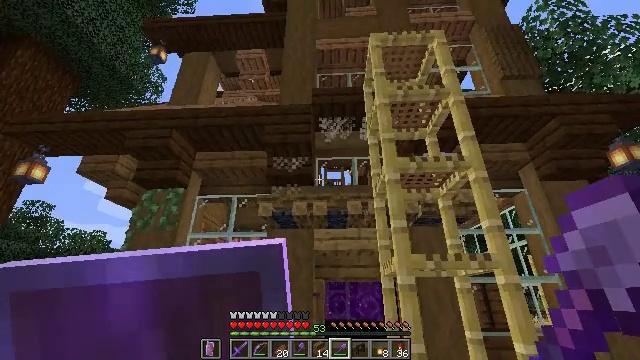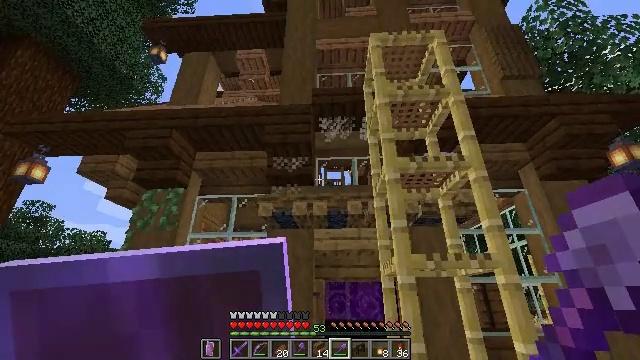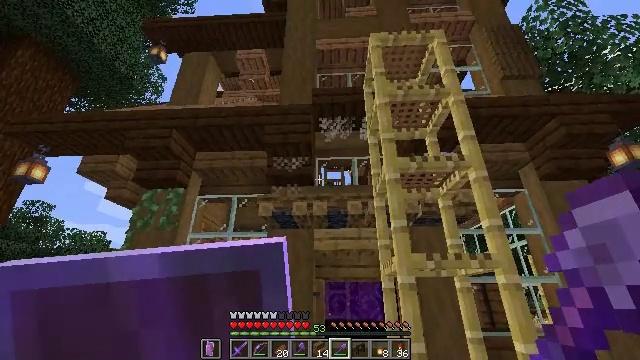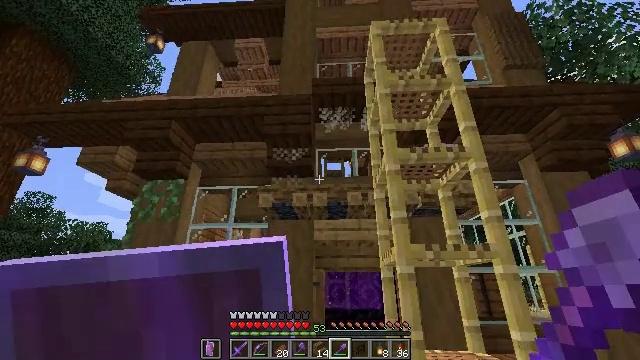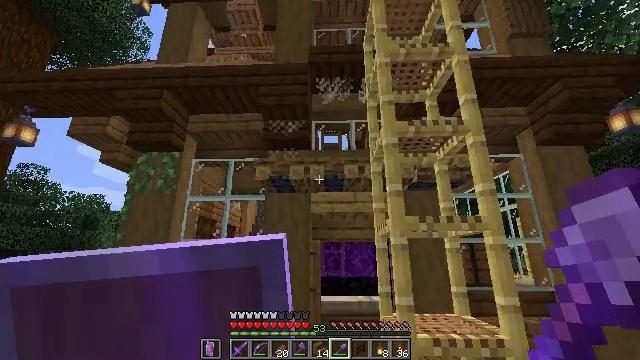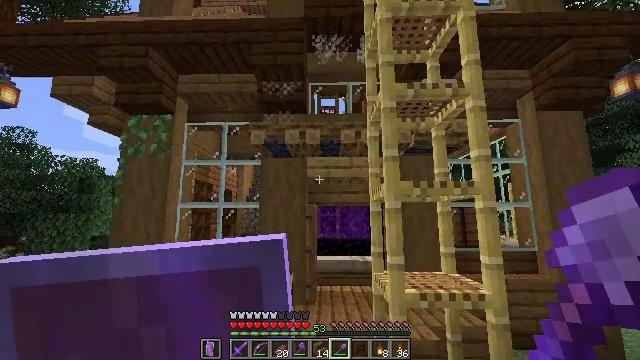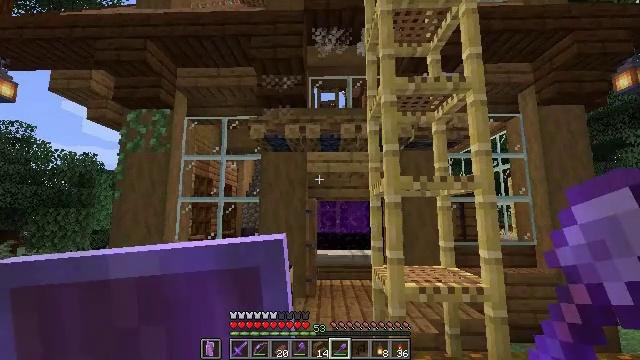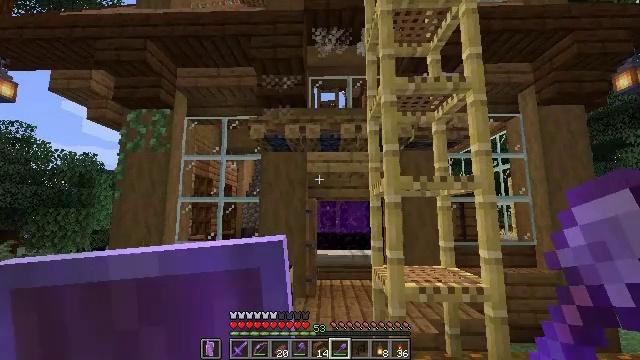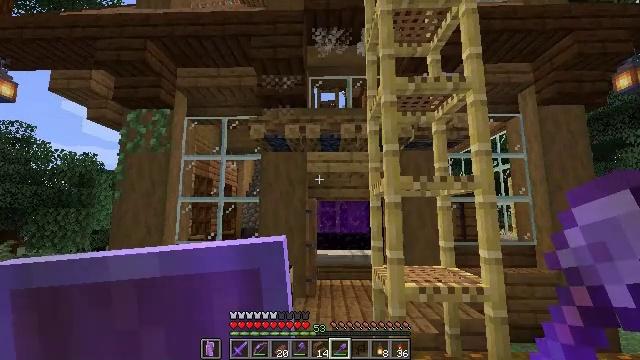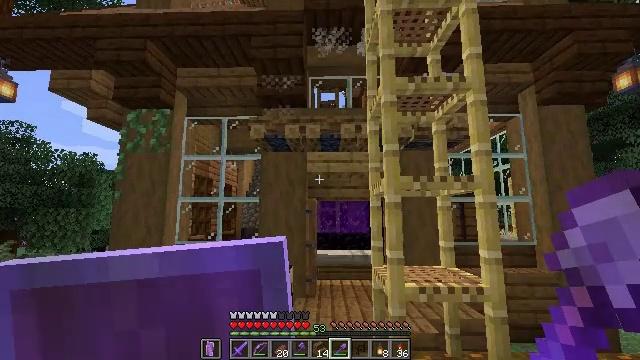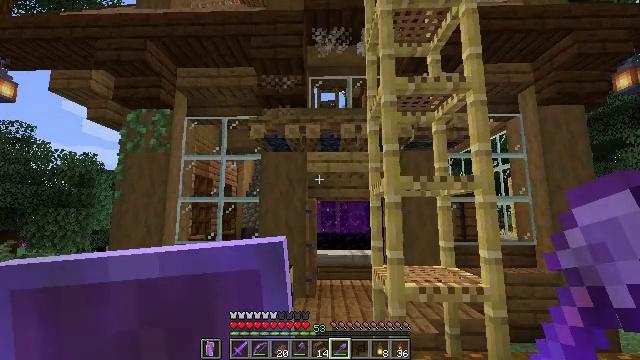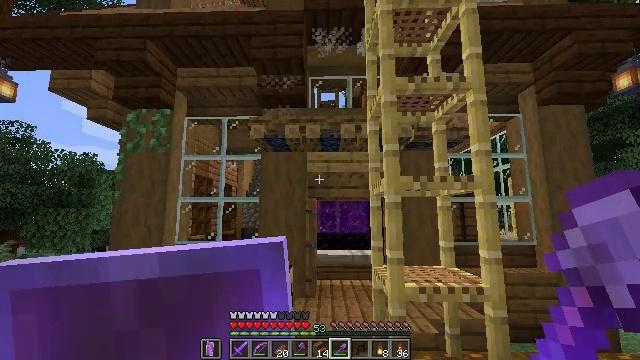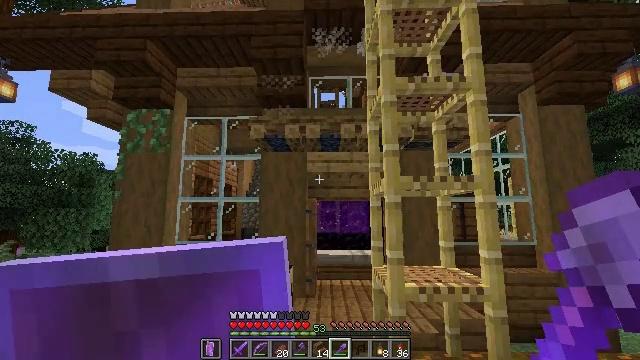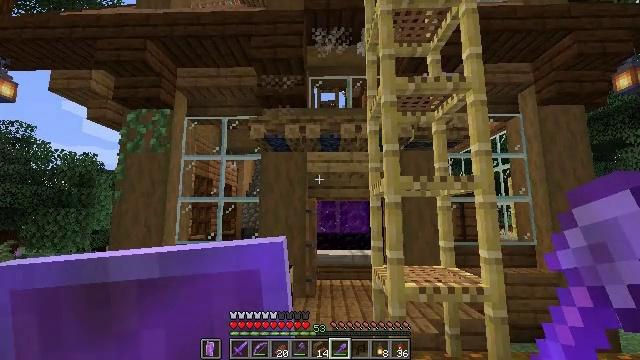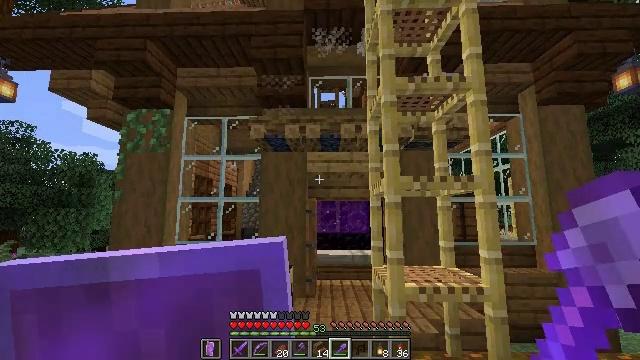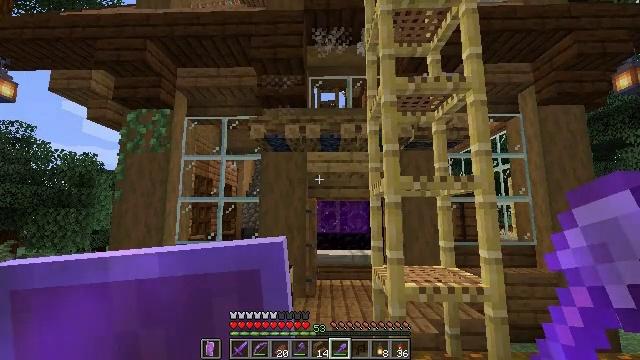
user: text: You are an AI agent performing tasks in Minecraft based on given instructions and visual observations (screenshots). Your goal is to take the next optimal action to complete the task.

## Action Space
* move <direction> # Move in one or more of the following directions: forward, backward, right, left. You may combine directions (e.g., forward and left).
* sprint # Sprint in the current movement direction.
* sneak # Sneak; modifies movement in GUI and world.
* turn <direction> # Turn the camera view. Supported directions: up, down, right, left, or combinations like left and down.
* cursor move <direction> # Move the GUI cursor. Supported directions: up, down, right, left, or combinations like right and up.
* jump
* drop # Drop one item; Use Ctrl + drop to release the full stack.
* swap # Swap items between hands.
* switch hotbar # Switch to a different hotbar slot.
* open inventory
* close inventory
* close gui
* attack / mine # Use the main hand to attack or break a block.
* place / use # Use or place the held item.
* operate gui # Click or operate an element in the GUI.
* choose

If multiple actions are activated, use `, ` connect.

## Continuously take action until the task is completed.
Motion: motion action
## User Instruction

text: Break the campfire to put it in your inventory.
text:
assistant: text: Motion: no_op
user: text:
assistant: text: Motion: no_op
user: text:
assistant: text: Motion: turn down
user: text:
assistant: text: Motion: turn down
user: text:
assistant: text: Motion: turn down
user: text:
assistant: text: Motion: turn down
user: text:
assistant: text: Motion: no_op
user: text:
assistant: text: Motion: no_op
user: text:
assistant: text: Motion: no_op
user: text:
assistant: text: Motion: no_op
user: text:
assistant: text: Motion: no_op
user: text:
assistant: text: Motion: no_op
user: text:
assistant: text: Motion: no_op
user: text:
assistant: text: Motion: no_op
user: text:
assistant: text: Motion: no_op
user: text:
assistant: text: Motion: no_op
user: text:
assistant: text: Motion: no_op
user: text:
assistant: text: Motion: no_op
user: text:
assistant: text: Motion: no_op
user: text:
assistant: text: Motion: no_op
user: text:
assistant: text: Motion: no_op
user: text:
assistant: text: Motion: no_op
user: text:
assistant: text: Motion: no_op
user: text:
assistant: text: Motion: no_op
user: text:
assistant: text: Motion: no_op
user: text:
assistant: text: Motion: no_op
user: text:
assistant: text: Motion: no_op
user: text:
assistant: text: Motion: no_op
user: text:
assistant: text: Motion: no_op
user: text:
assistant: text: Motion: no_op